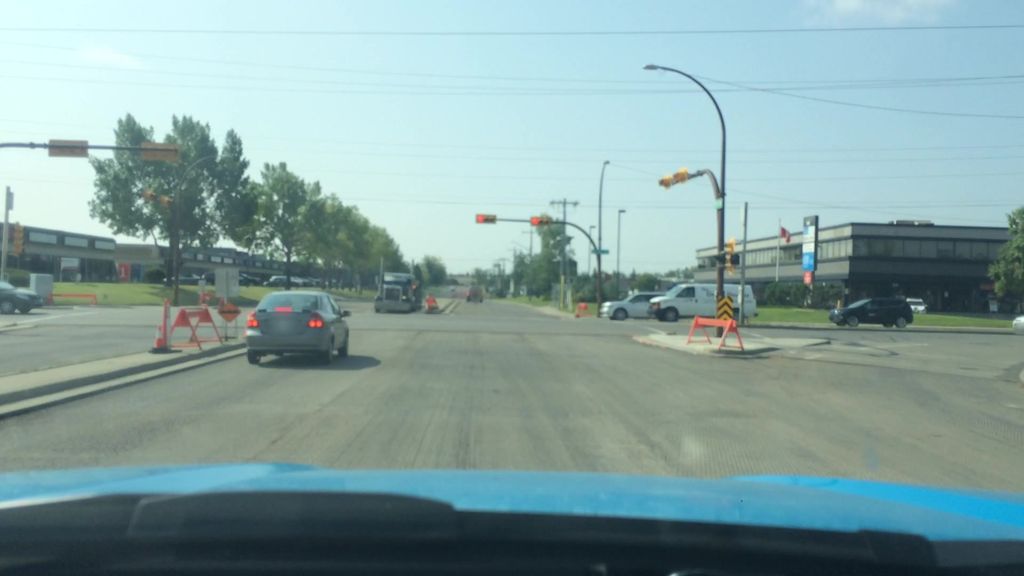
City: calgary